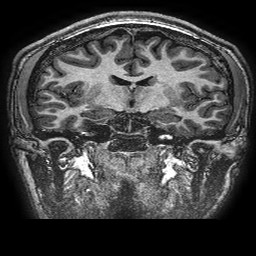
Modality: T1w
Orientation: sagittal
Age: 16
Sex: male
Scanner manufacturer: ge
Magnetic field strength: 3 T
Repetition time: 0.00766 s
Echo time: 0.003476 s